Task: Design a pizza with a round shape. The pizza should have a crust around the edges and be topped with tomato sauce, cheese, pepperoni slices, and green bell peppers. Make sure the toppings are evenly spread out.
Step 461:
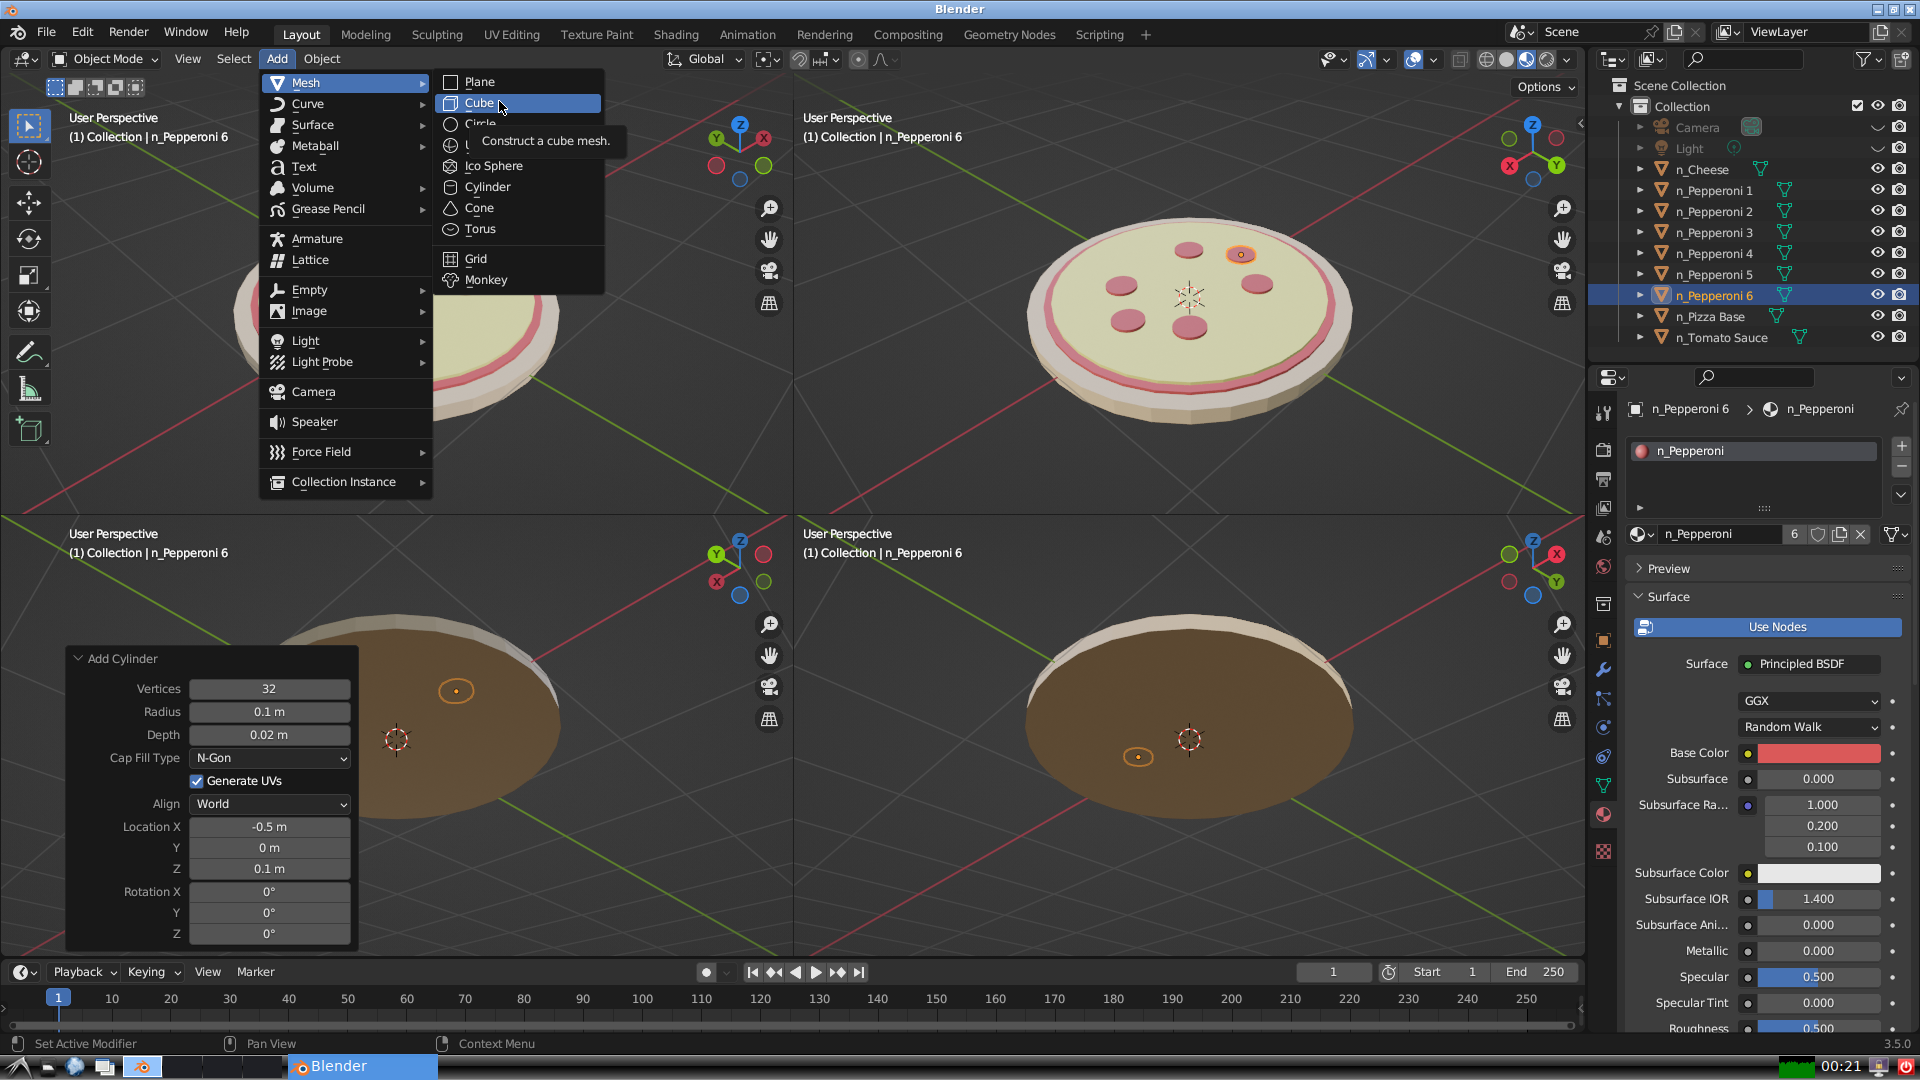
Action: click: no